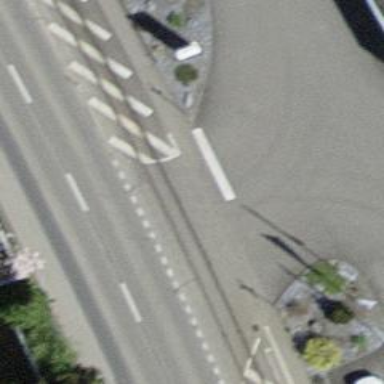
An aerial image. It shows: Railway level crossing.